Question: I've noticed that Stack Overflow adds '?v=xxxxxxxxxxxx':

to the scripts and style sheets that are bound to the web-page. This, in conjunction with the 'Cache-Control' response header
'''
Cache-Control max-age=604800
'''
which is being sent for those static resources, makes sure that the same script or style sheet is cached (in the browser) for one week.
I would like to use this technique. Could you tell me how that query string is added to the URLs? My source code looks like so:
'''
<script src="js/script.js"></script>
'''
and
'''
<link href="css/style.css" rel="stylesheet">
'''
I assume that the value of 'v' is determined by the Last-Modified value of the file. Does that mean that for request to my '.php' web-page, I have to access the last-modified information for static resource? (I feel that would be a performance hit.)
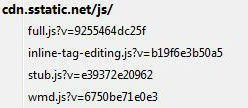
Answer: Generally, for ease, I append the 'filemtime()' as a GET param. Some people append a number from version control, such as a revision number.